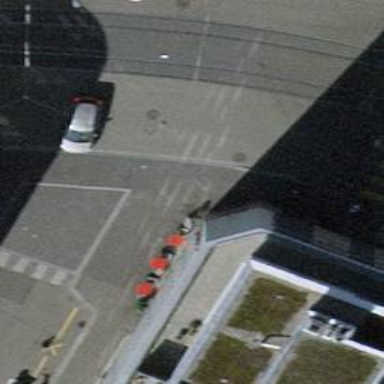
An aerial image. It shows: Bicycle parking area with stands available.